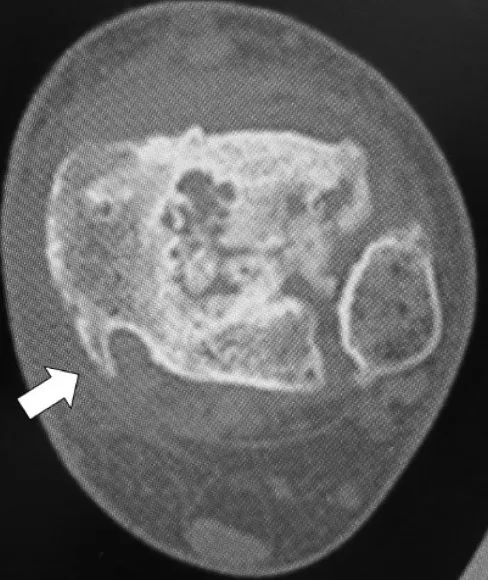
Preoperative computed tomography (CT) images. Axial view.
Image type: radiology (ct)